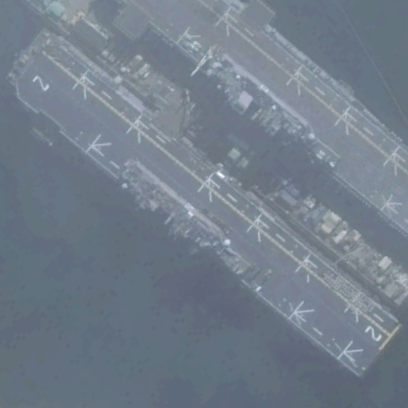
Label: assault